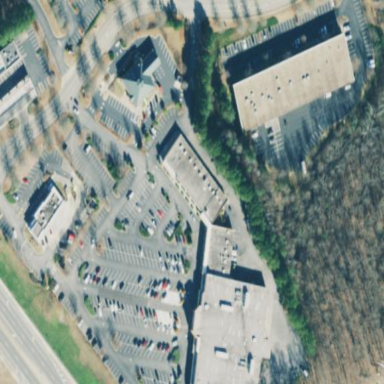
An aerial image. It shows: Retail building.